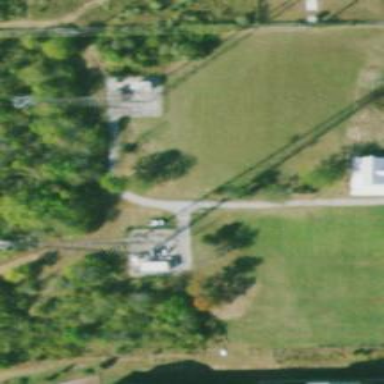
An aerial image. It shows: Mast structure.